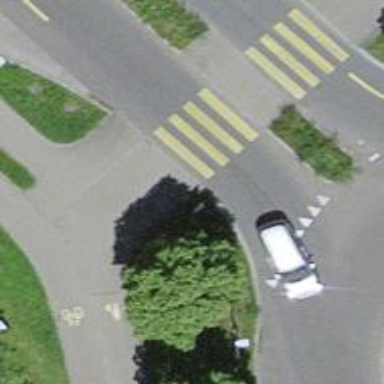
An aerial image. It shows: Asphalt sidewalk.